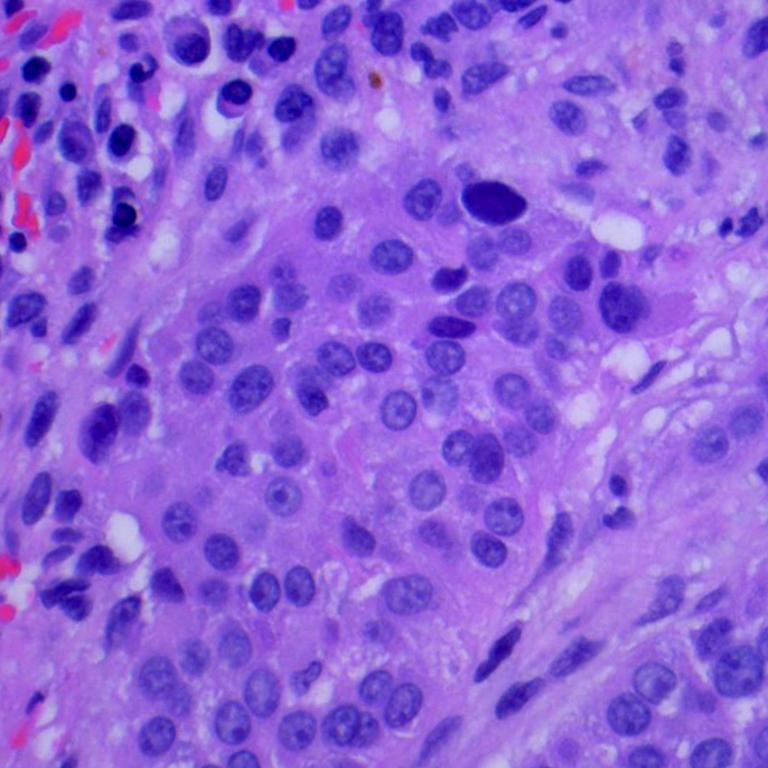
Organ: lung
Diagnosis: squamous carcinomas